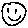
Label: smiley face